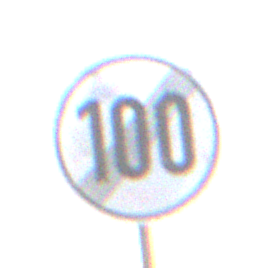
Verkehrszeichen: EndeGeschwindigkeit100
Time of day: SunriseSunset
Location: Outdoor (RoadRail)
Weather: PartlyCloudy
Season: NotSpecified
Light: Natural